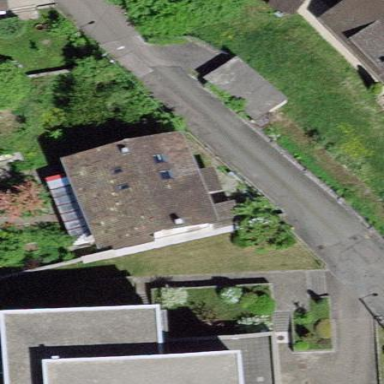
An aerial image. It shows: Detached building.